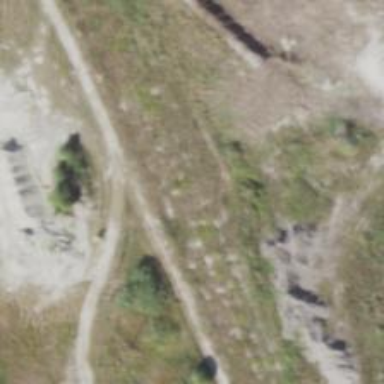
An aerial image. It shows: Abandoned spur railway.